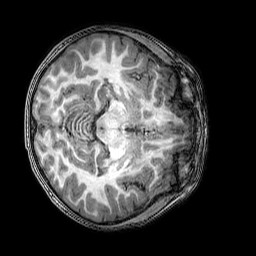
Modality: T1w
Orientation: axial
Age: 6
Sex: male
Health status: healthy